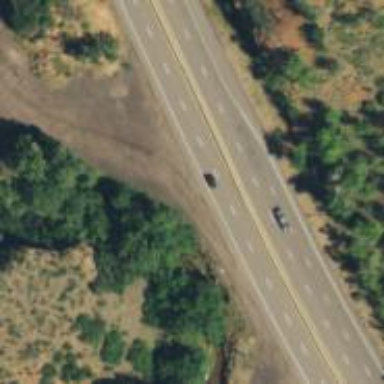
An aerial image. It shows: Trunk highway.